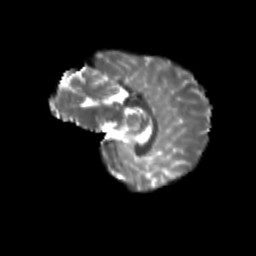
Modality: T2w
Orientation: sagittal
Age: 11
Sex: female
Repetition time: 9.5 s
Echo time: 0.089 s